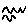
Label: zigzag